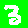
Digit: 3